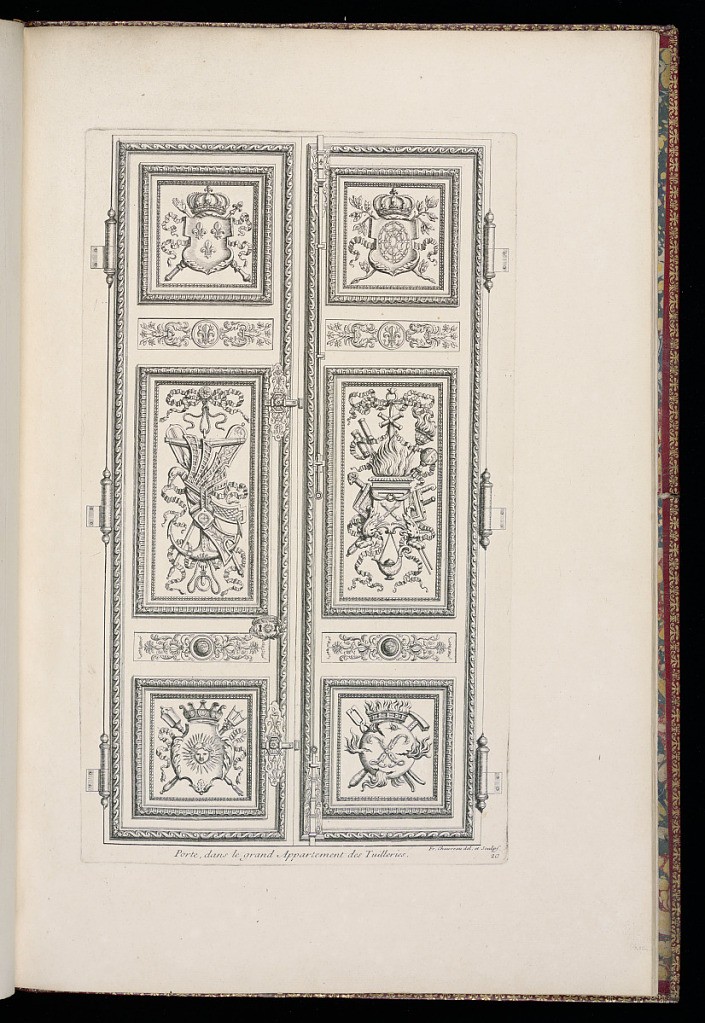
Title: Porte, dans le grand Appartement des Tuilleries
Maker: François Chauveau, French, 1613 – 1676
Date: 1710
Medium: Etching on laid paper
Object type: Bound print
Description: Twentieth plate from a series of prints depicting the ornament and interiors of the King's apartment at the Royal palaces of the Louvre and the Tuileries, part of the Cabinet du Roi (King's Cabinet) series published by the Imprimerie Royale. The plate illustrates a double door from the Grand Apartment of the Tuileries Palace. The doors each have five ornamental panels and are framed with running patterned borders. The panels feature heraldic devices, interlaced L's, fleurs-de-lys, crowns, Apollo's head, acanthus, and palm leaves, palmettes, foliage, fleurons, trophies with arms and armor, flames and incense burners, ribbons, and rosettes. The locks are highly decorative with similar ornament. The plate is titled, signed, and numbered.